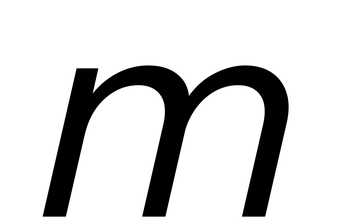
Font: InstrumentSans-Italic_Italic